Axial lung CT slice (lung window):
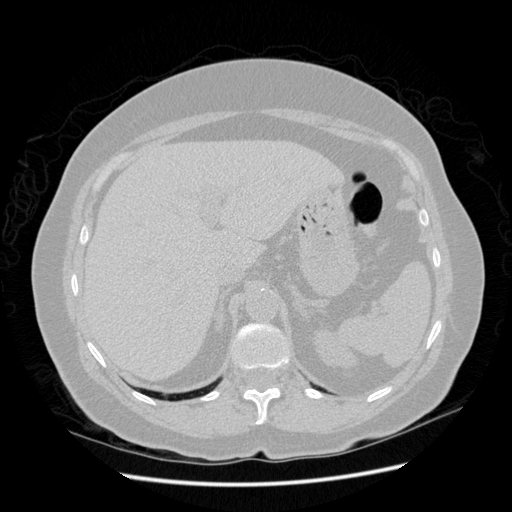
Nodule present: no